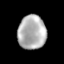
Tissue: lung
Cell type: Epithelial cells
Senescence score: 0.2189
Nuclear area (px): 939
Mean DAPI intensity: 176.332